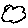
Label: cloud